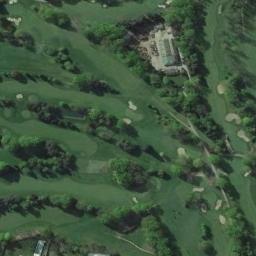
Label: golf_course